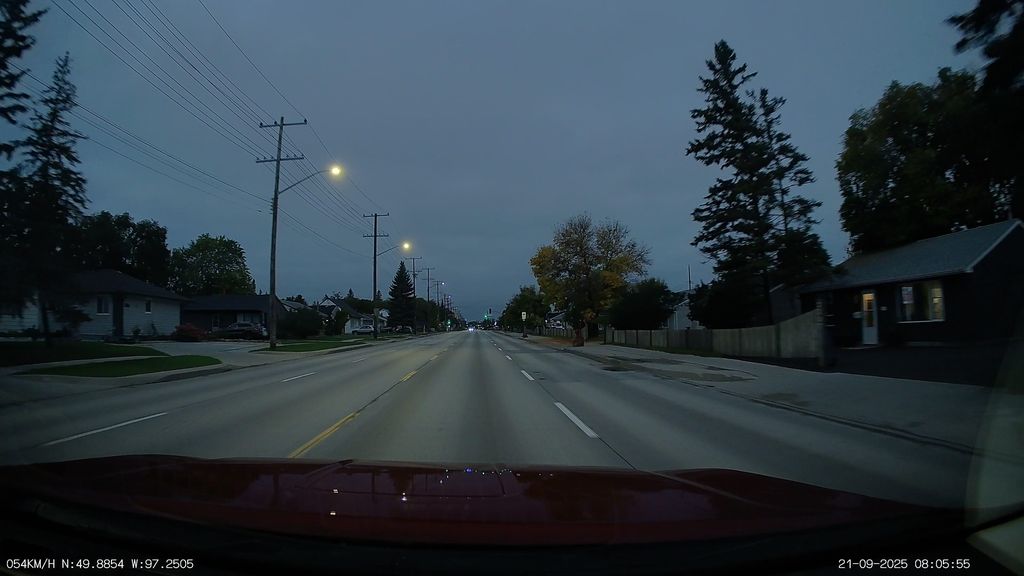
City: winnipeg